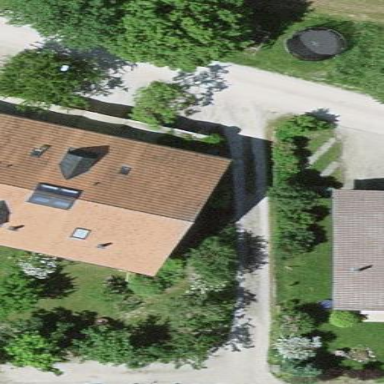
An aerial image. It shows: Residential building.